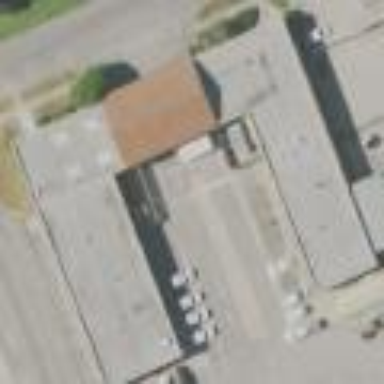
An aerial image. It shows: Police building.